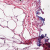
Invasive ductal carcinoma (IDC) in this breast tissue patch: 0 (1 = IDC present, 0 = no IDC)